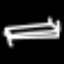
Label: bed